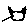
Label: cat